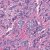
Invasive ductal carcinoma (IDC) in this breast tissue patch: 1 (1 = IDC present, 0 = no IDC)